Interaction volume radius: 5 \u00c5
Interaction volume height: 15 \u00c5
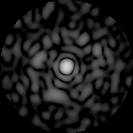
Disorder parameter: 0.8151